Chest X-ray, AP view. Patient: 56 years old, sex F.
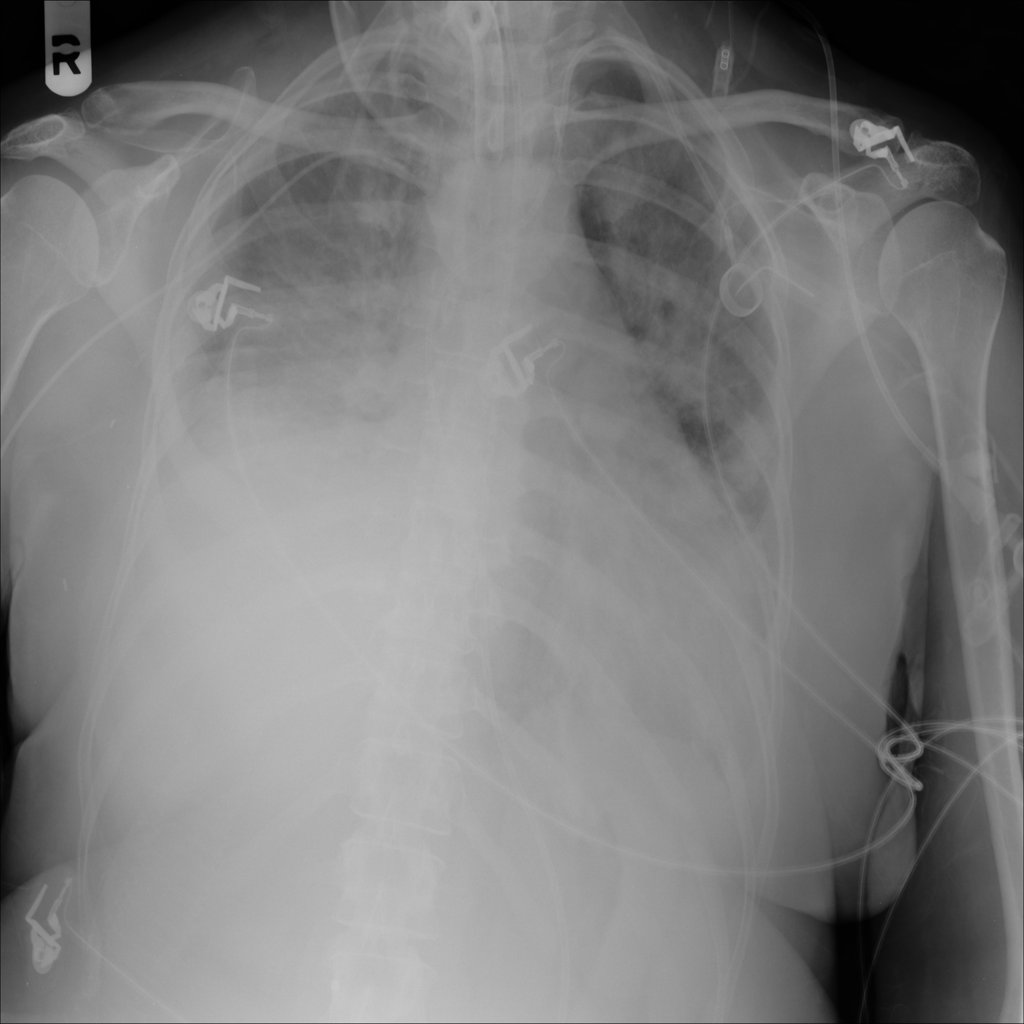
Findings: Infiltration